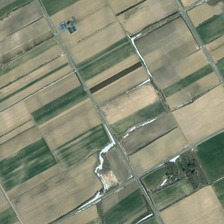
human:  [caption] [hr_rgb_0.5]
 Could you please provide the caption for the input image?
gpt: many pieces of farmlands are together .

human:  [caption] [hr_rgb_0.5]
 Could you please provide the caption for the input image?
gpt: many pieces of farmlands are together .

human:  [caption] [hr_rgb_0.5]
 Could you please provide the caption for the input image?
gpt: many pieces of farmlands are together .

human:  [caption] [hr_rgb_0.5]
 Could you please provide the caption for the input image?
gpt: many pieces of farmlands are together .

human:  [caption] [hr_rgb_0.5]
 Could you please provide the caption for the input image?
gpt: many pieces of farmlands are together .